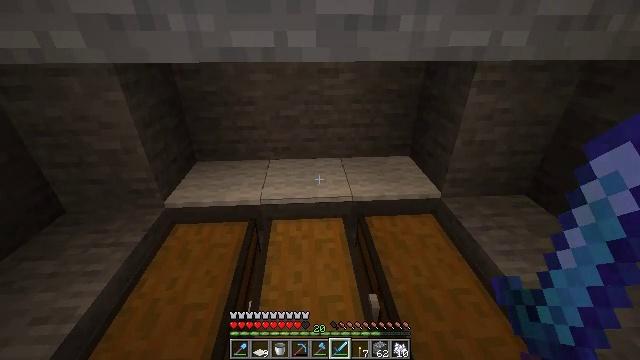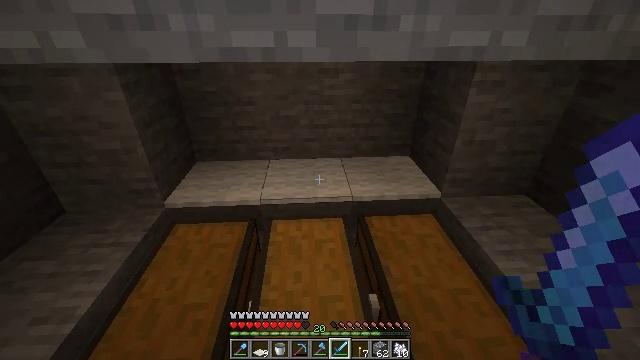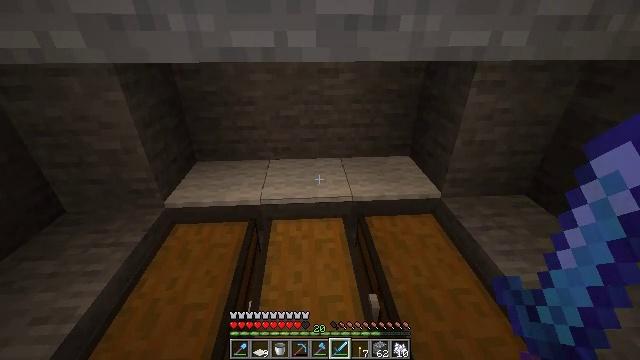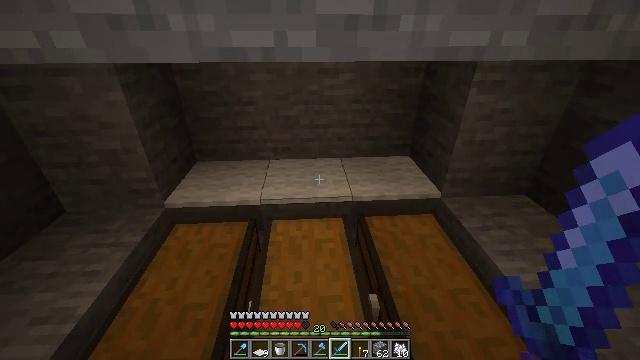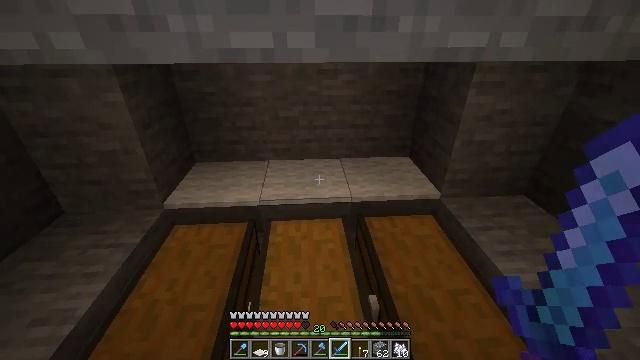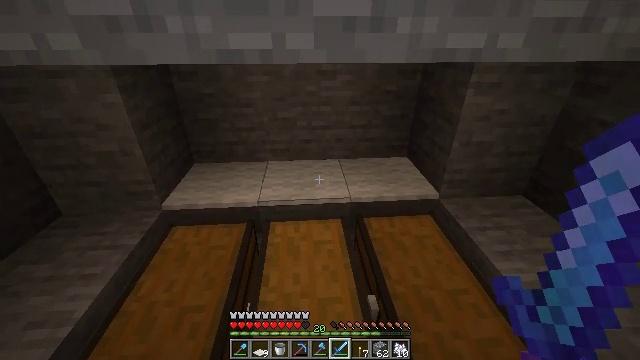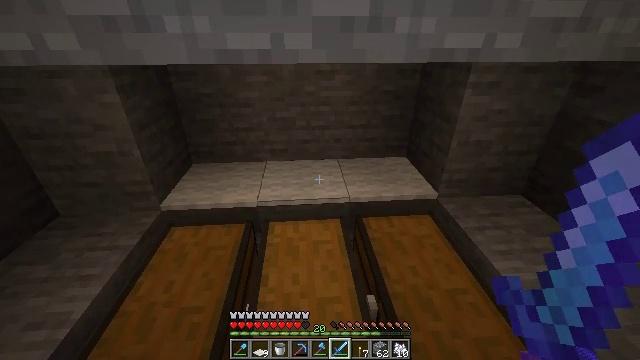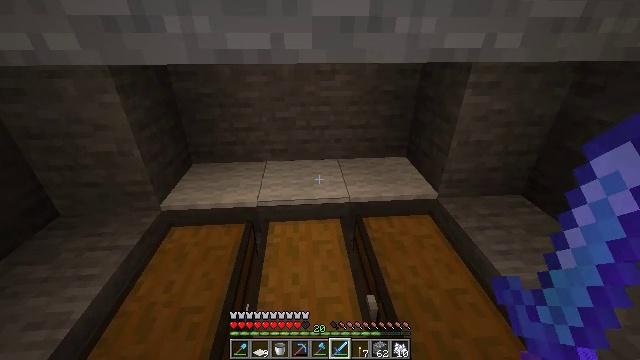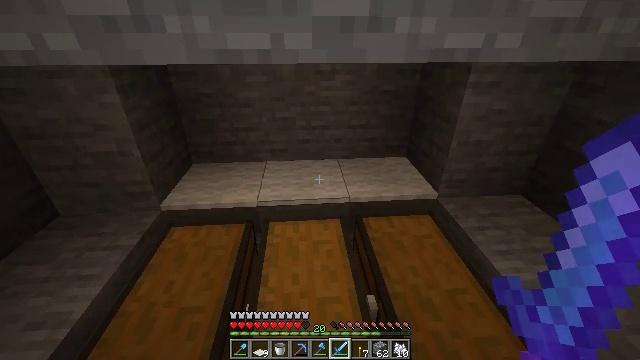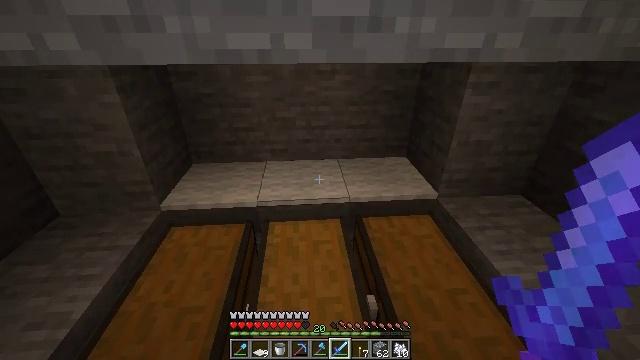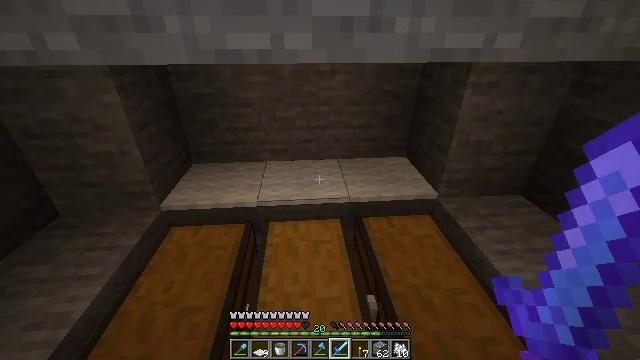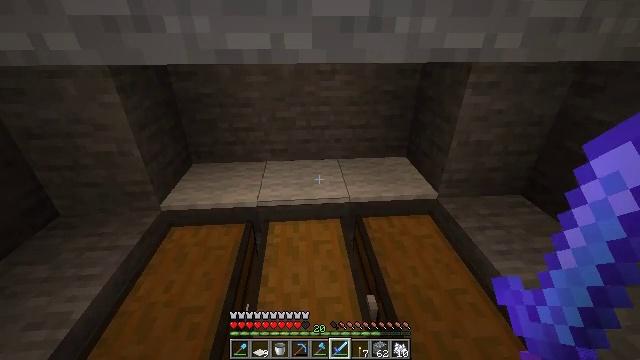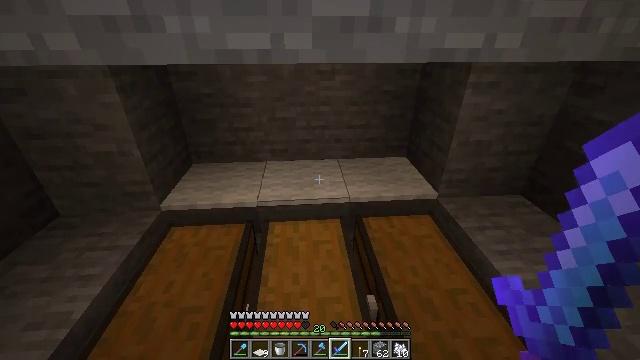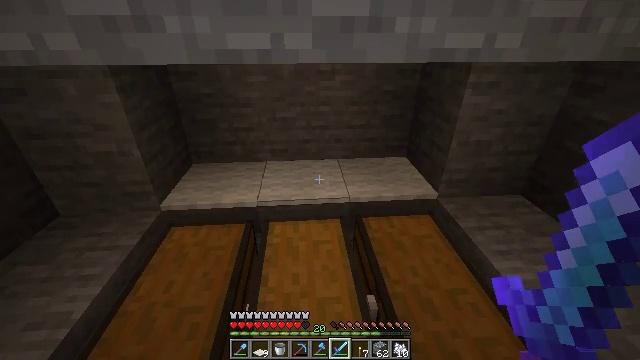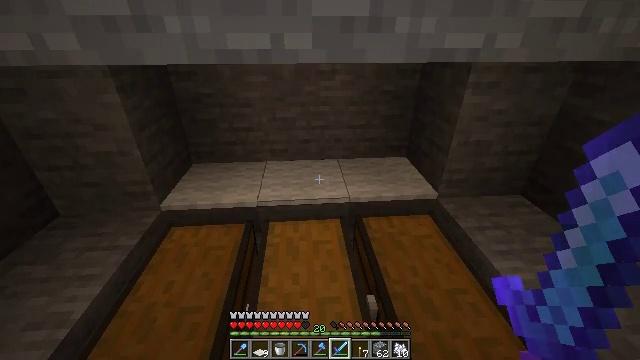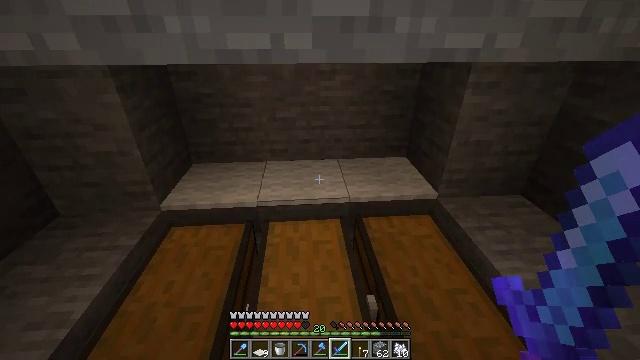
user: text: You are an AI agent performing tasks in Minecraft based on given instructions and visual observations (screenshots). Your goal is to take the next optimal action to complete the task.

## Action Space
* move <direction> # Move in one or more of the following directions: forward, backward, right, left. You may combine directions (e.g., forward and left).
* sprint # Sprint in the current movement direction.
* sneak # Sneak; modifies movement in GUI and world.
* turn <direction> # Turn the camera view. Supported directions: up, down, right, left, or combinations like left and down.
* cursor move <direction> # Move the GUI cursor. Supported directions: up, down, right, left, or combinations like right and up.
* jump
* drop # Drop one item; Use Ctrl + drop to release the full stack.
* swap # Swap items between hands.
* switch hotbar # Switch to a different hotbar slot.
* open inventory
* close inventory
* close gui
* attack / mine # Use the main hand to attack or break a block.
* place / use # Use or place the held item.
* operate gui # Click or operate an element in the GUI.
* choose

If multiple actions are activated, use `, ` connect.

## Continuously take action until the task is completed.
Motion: motion action
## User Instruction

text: Fight a skeleton.
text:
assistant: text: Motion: no_op
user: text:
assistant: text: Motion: no_op
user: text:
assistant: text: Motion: no_op
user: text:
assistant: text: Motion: no_op
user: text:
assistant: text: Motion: no_op
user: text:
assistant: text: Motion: no_op
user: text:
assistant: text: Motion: no_op
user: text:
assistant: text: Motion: no_op
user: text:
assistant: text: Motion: no_op
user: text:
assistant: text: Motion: no_op
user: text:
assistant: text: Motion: no_op
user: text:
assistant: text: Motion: no_op
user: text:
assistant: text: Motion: no_op
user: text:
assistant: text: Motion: no_op
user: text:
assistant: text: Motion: no_op
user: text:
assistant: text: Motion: no_op
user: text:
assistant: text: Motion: no_op
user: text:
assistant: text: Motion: no_op
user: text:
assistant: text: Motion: no_op
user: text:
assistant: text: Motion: no_op
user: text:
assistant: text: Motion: no_op
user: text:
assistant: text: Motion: no_op
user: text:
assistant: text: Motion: no_op
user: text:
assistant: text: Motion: no_op
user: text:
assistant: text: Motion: no_op
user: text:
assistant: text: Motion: turn left
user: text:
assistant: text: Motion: turn left
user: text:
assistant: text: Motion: turn left
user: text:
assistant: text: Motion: no_op
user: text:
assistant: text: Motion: no_op